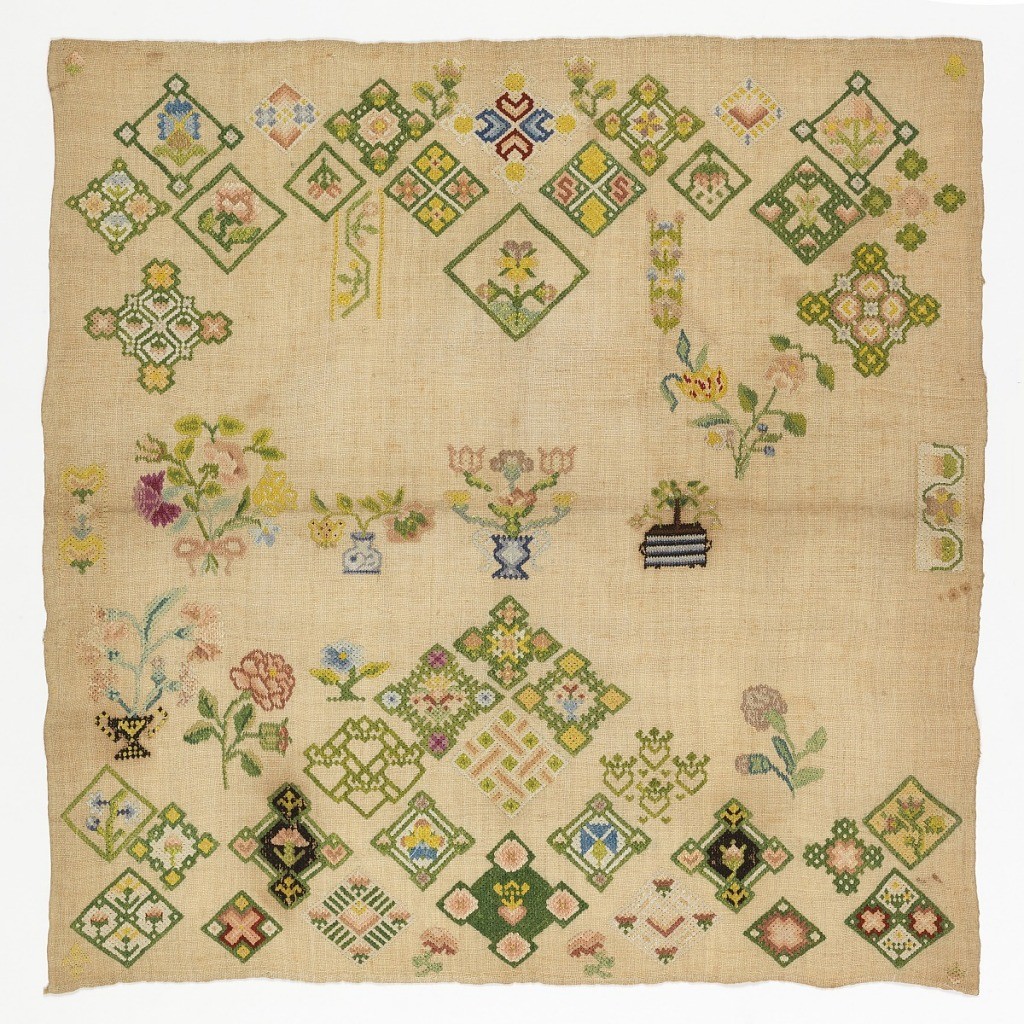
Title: Sampler
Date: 18th century
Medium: silk embroidery on linen foundation Technique: embroidered in rococo stitches on plain weave foundation
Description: "Rococo" embroidered sampler showing diamond designs, potted plants, and bouquets throughout the field.